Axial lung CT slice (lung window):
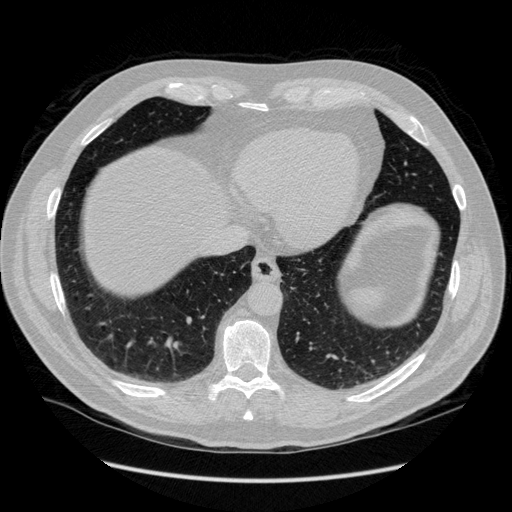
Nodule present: no